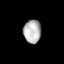
Tissue: lung
Cell type: Epithelial cells
Senescence score: 0.1849
Nuclear area (px): 406
Mean DAPI intensity: 177.761